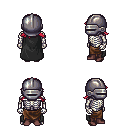
a pixel art fantasy rpg character, male body template, skeleton, black cape, robe skirt, ruby red loose hair, metal helm, maroon shoes, four views (front, back, left, right), 2x2 character sprite sheet, small pixel art, hard edges, no anti-aliasing